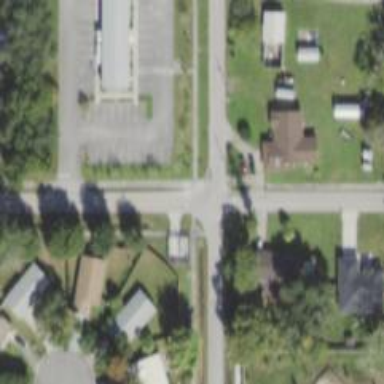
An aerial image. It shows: Unmarked road crossing.